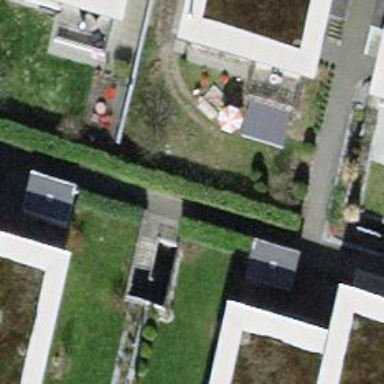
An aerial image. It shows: Hedge barrier.